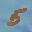
Label: 5